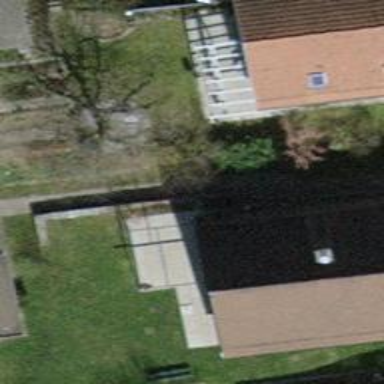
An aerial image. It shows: Building with tile roof.